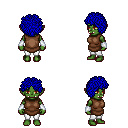
a pixel art fantasy rpg character, female body template, orc, green skin, brown tunic, white pants, blue curly afro hairstyle, white cloth bracers, four views (front, back, left, right), 2x2 character sprite sheet, small pixel art, hard edges, no anti-aliasing